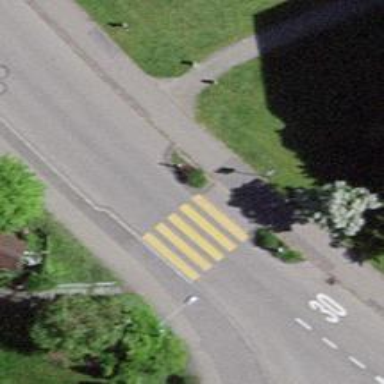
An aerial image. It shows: Zebra crossing on the road.